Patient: sex F, age 58
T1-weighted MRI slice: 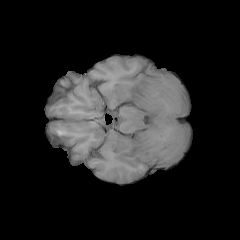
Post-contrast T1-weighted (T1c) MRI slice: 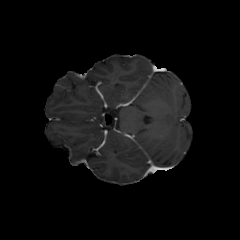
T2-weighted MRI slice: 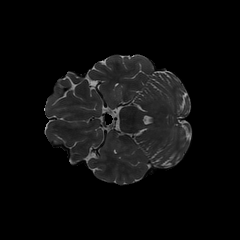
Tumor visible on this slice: no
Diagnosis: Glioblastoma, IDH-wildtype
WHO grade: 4